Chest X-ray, PA view. Patient: 58 years old, sex M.
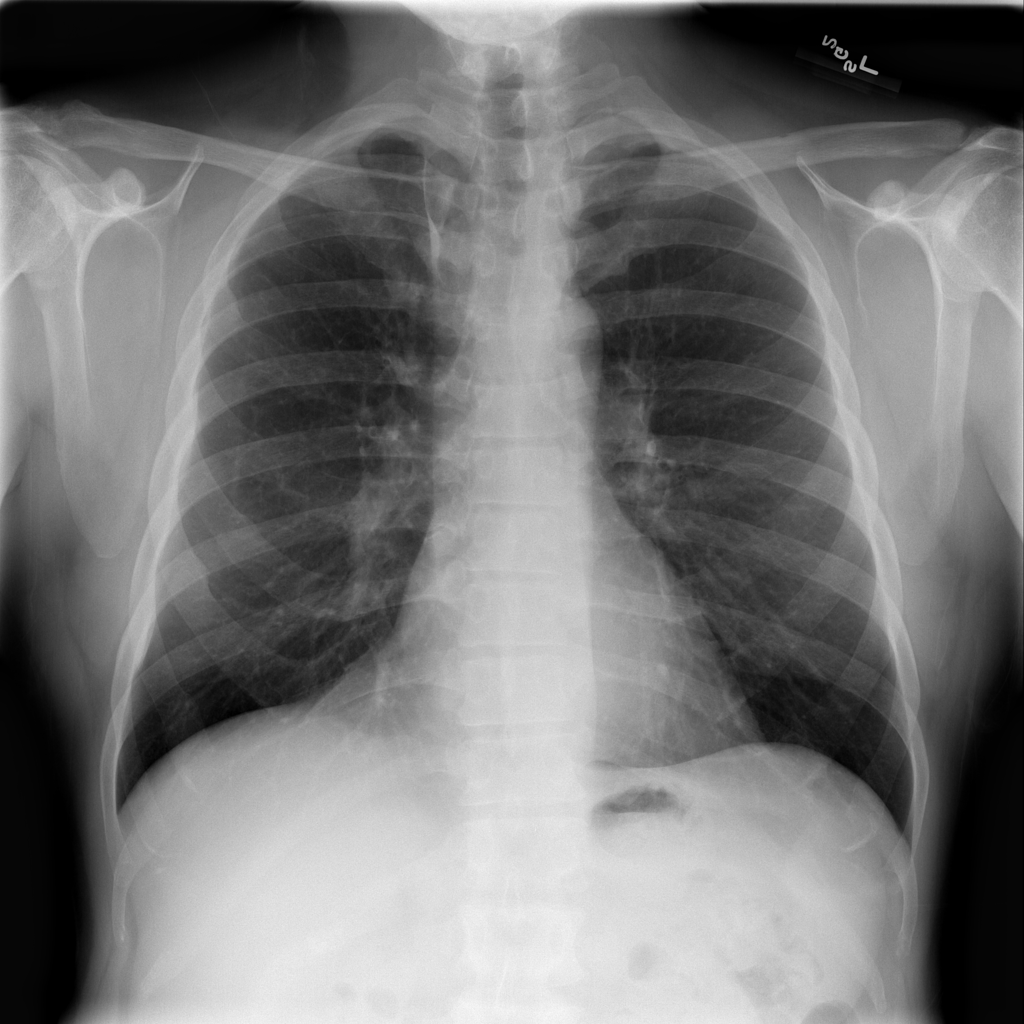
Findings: No Finding